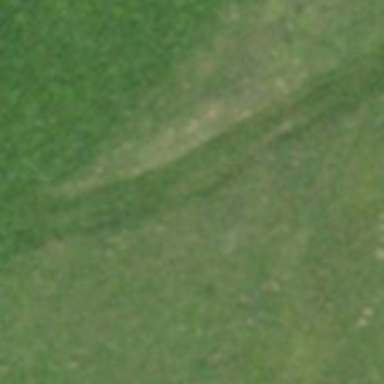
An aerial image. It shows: Path with grade 5 tracktype.